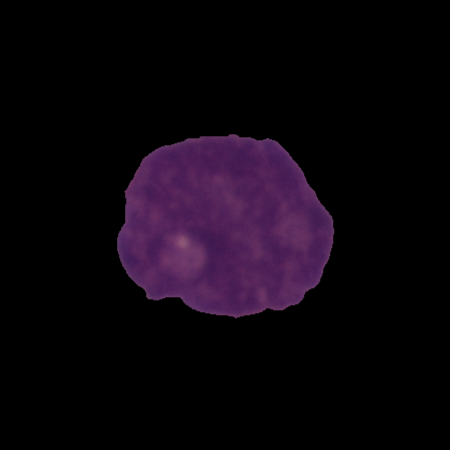
Label: cancer